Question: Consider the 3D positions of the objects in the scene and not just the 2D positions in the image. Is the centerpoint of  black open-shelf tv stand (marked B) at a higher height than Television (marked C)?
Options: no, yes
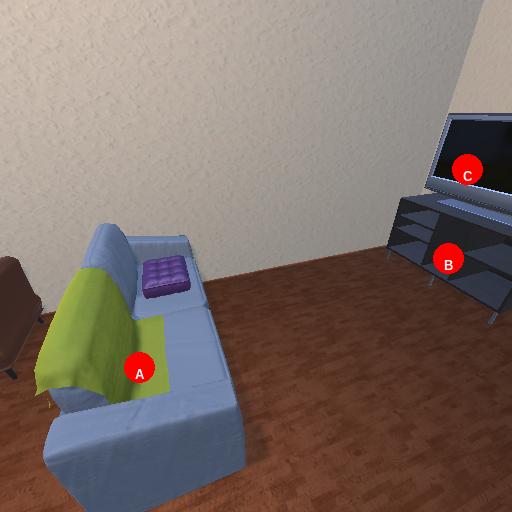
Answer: no